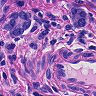
Metastatic tissue present: yes